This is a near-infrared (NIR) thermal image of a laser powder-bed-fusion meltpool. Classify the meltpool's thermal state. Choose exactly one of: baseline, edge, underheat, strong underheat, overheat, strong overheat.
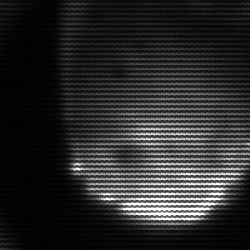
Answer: edge